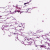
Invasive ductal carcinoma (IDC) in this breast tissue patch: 0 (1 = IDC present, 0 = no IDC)